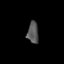
Tissue: lung
Cell type: Epithelial cells
Senescence score: 0.2352
Nuclear area (px): 231
Mean DAPI intensity: 86.515